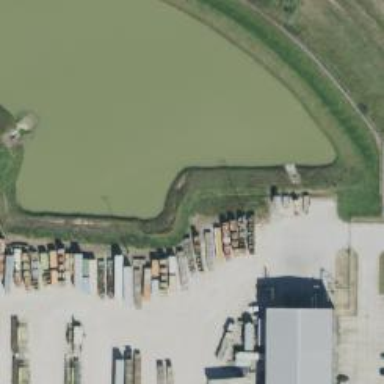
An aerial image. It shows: Retention basin used for land drainage.